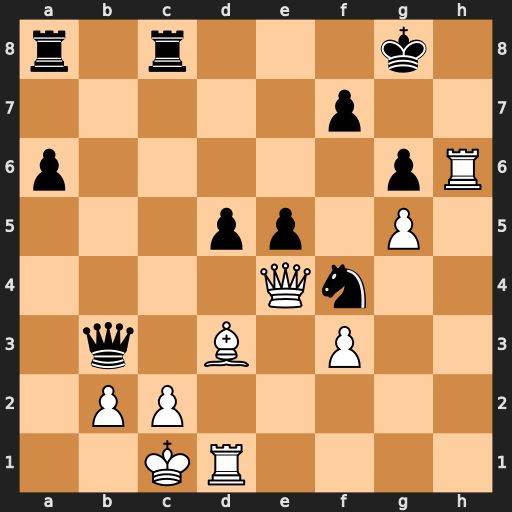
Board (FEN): r1r3k1/5p2/p5pR/3pp1P1/4Qn2/1q1B1P2/1PP5/2KR4
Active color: w
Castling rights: -
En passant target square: -
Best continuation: Rdh1 Kf8 Rh8+ Ke7 Qxe5+